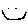
Label: smiley face